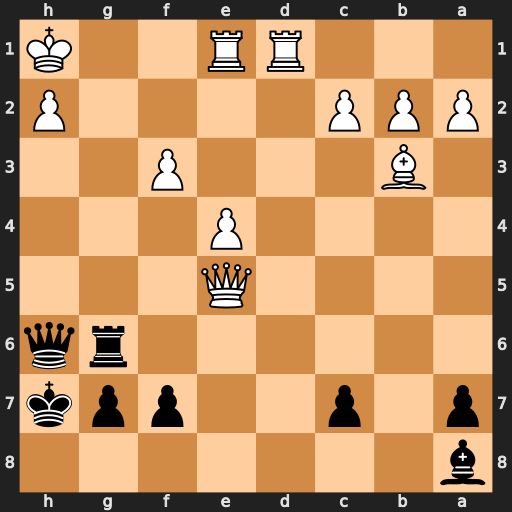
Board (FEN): b7/p1p2ppk/6rq/4Q3/4P3/1B3P2/PPP4P/3RR2K
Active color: b
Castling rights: -
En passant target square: -
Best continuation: Qh3 Qg3 Rxg3